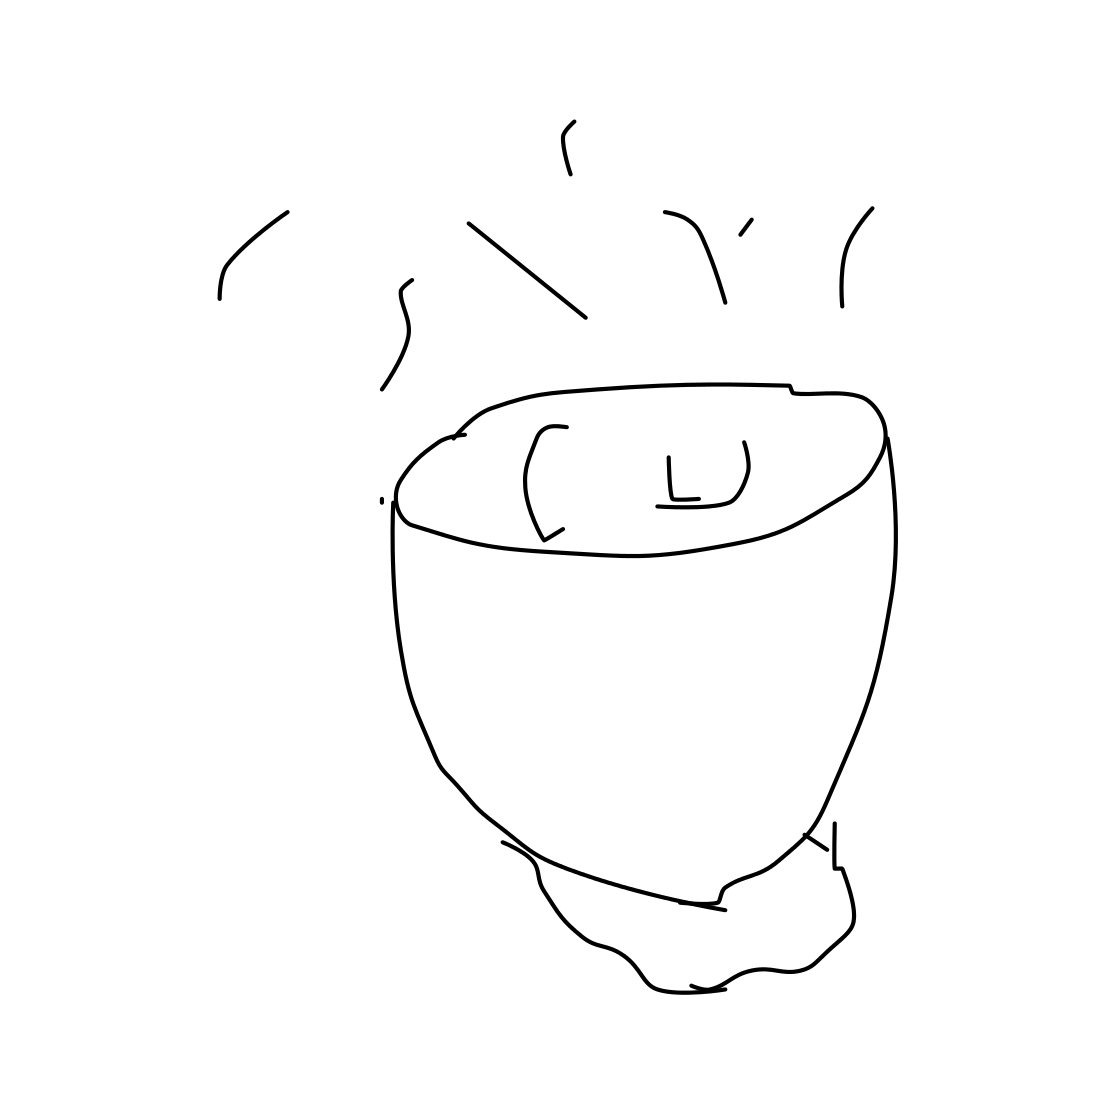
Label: bowl